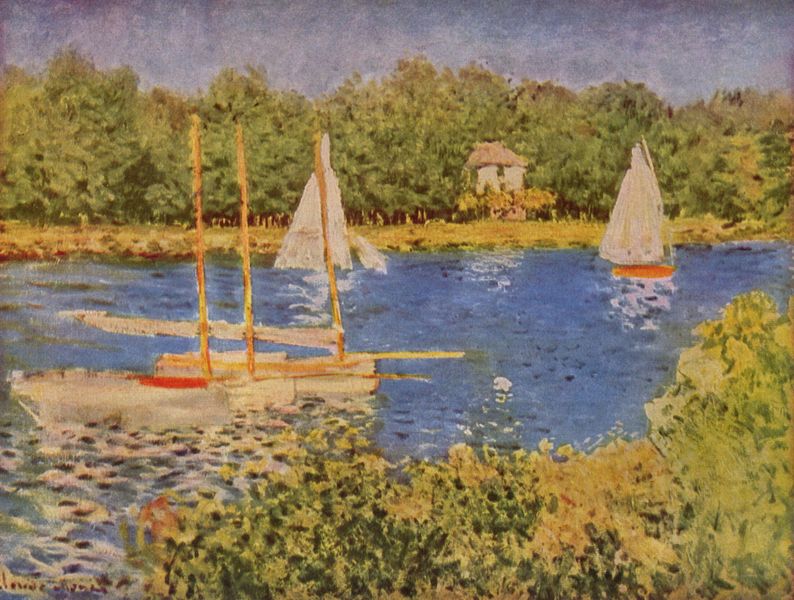
Titel: Das Seinebecken bei Argenteuil
Künstler: Claude Monet
Standort: Rhode Island (welche Stadt?)
Institution: Museum of Art
Schlagwörter: baum, blau, dunkel, himmel, meer, wasser, weiß, aquarell, bäume, cezanne, fluss, gelb, grün, impressionismus, landschaft, ocker, see, ufer, braun, bunt, fenster, frankreich, grau, hell, holz, licht, orange, renoir, schwarz, dach, gras, haus, rot, wiese, malerei, mensch, signatur, öl, bach, baumstamm, erde, feld, horizont, natur, schilf, spiegelung, busch, büsche, gebüsch, gewässer, kanal, sommertag, sonne, sträucher, gold, wald, boot, boote, ruder, schiff, schiffe, segel, segelboot, segelschiffe, sommer, wellen, liegen, ansicht, mast, pointilismus, segelschiff, farbe, lila, tag, idylle, van gogh, masten, häuschen, steg, wogen, freizeit, monet, reflexe, manet, reflexion, impression, segeln, gogh, schwimmen, tupfen, pinselduktus, flecken, signac, matisse, vincent, pointillismus, spieglung, barke, jollen, wasserrosen, jolle, vncent van gogh, e